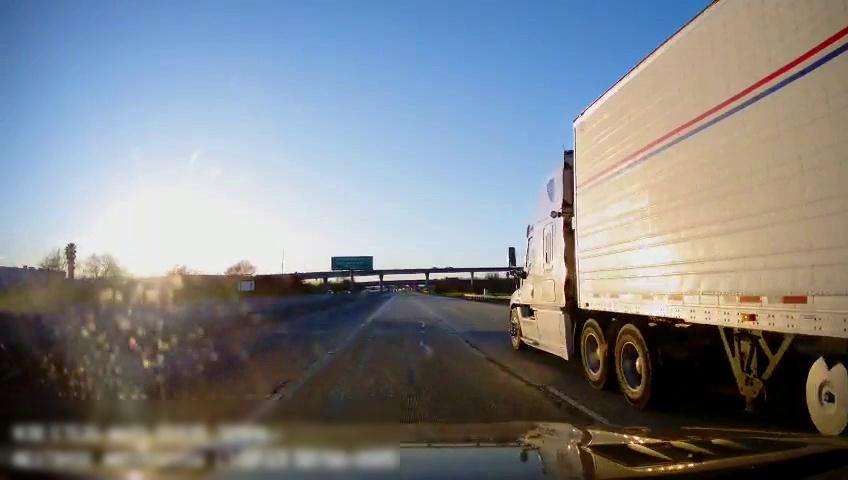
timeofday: Day
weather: Sunny
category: Drivable Space
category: Vehicles | Truck
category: Lanes | Alternate Lane
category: Lanes | Current Lane
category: Lanes | Current Lane
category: Traffic | Signs